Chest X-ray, AP view. Patient: 66 years old, sex M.
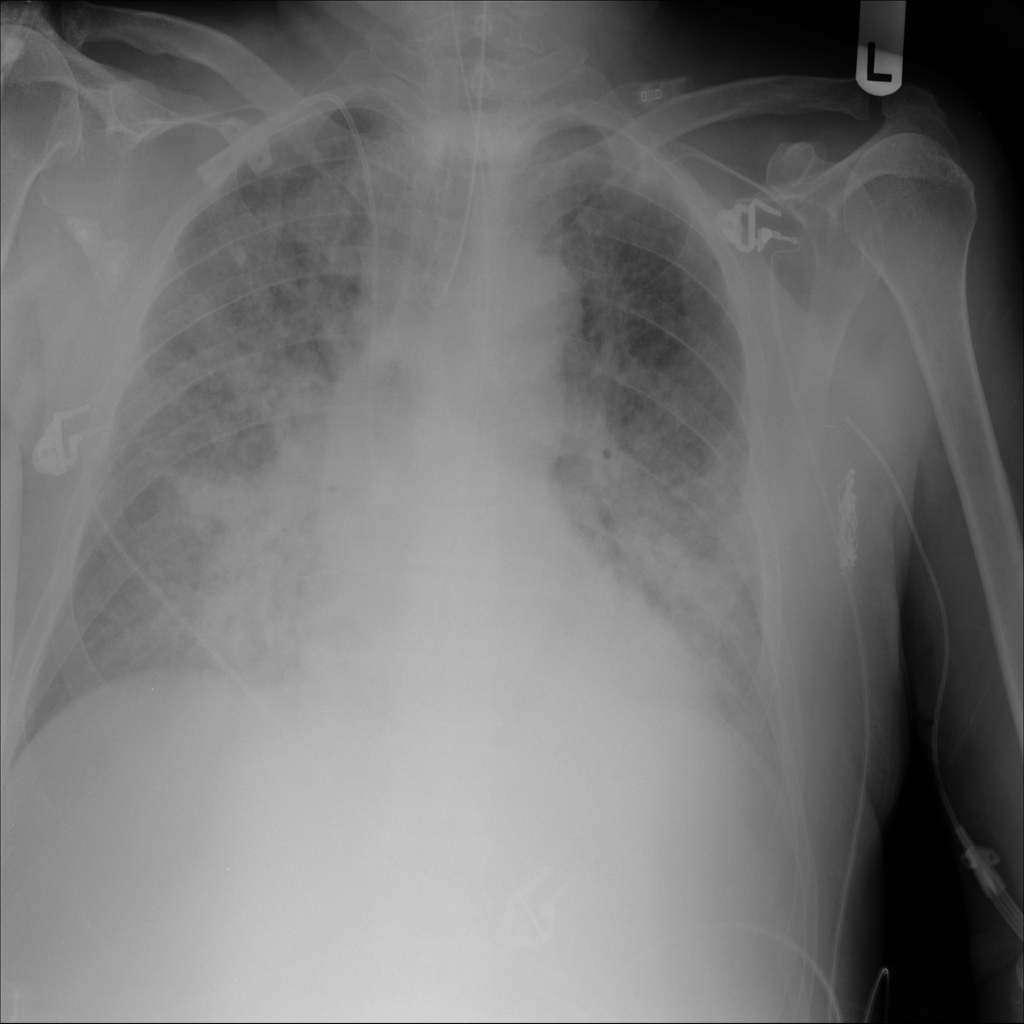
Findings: Infiltration